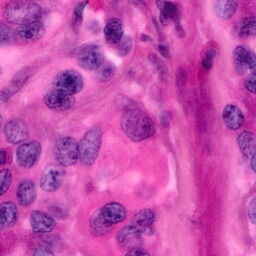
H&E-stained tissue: Pancreatic